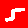
Digit: 5